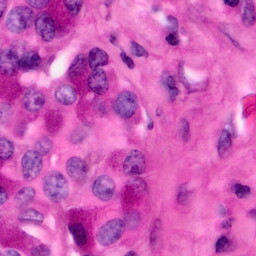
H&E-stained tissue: Pancreatic